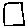
Label: square